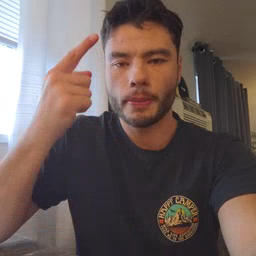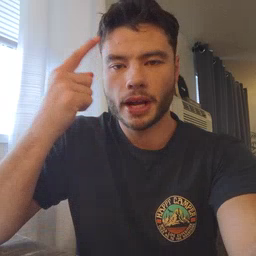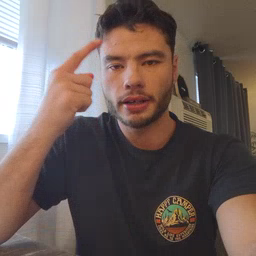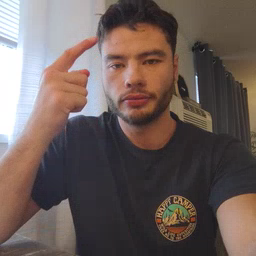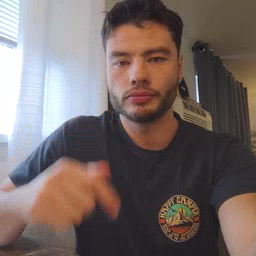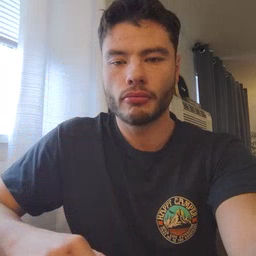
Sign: penny